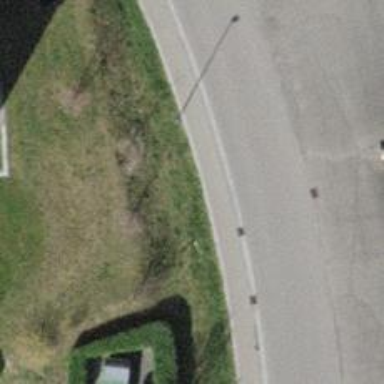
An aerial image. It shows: Asphalt sidewalk.